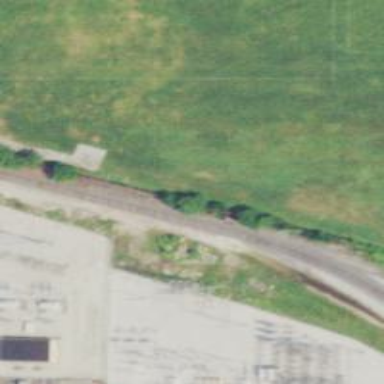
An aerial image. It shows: Abandoned railway.